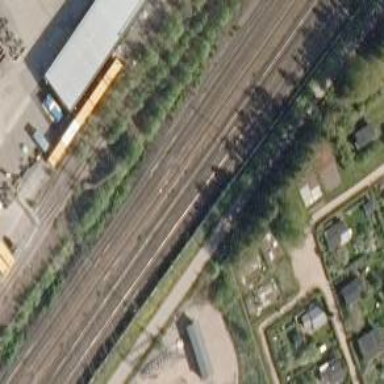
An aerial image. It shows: Overhead neutral section for railway electricity.